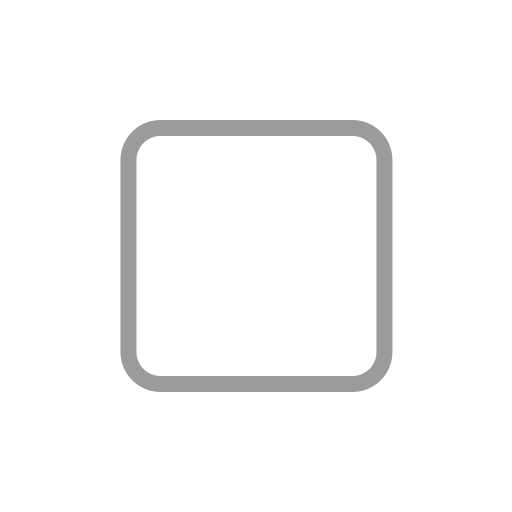
white  small square flat